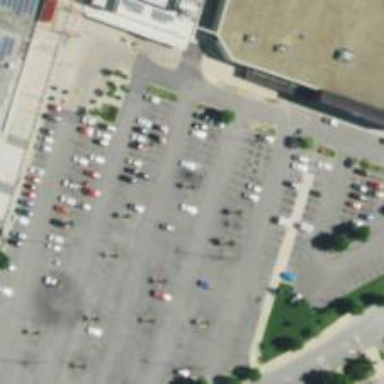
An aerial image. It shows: Trolley bay.